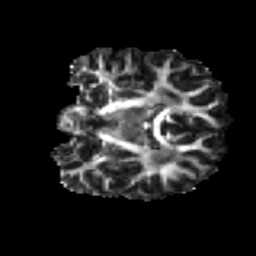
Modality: FA
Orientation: coronal
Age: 23
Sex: female
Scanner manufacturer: ge
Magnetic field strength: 3 T
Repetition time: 7.8 s
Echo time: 0.0606 s